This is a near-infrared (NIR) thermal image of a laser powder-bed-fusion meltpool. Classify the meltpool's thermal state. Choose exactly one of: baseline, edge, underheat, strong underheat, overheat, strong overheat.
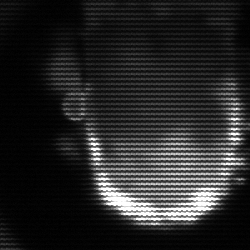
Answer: baseline